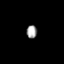
Tissue: skin
Cell type: Epithelial cells
Senescence score: 0.2582
Nuclear area (px): 136
Mean DAPI intensity: 158.897